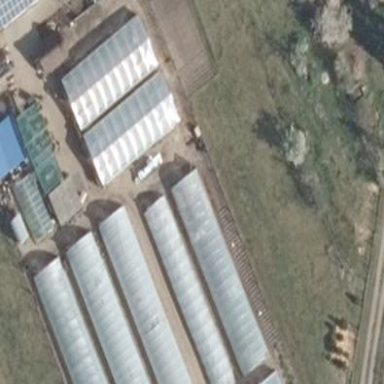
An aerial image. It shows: Greenhouse.